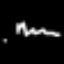
Label: squiggle